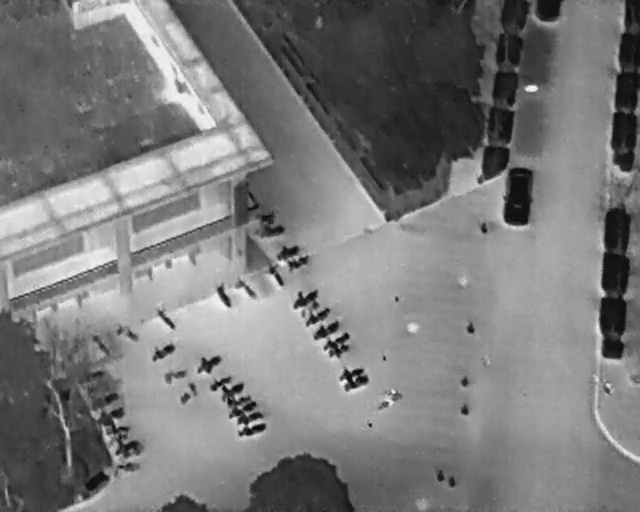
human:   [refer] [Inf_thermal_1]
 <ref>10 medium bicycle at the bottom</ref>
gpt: <box>[[59, 74, 61, 81, 145], [53, 69, 55, 75, 152], [54, 71, 56, 77, 152], [31, 68, 33, 74, 145], [33, 72, 35, 77, 145], [34, 73, 37, 78, 145], [36, 75, 38, 81, 165], [36, 76, 38, 83, 159], [37, 78, 40, 84, 159], [38, 80, 40, 87, 159]]</box>

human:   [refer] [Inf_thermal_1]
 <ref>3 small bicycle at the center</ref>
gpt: <box>[[40, 40, 42, 44, 171], [47, 57, 49, 62, 152], [41, 53, 45, 55, 157]]</box>

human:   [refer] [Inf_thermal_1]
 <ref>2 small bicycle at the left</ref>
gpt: <box>[[25, 59, 26, 64, 49], [14, 65, 16, 70, 53]]</box>

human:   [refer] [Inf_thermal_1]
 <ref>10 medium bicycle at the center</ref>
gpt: <box>[[41, 42, 43, 47, 171], [43, 46, 46, 51, 159], [45, 48, 47, 53, 159], [46, 54, 48, 61, 152], [48, 58, 50, 64, 148], [49, 61, 52, 67, 151], [51, 63, 53, 69, 151], [51, 66, 53, 71, 151], [37, 53, 39, 58, 48], [34, 54, 35, 60, 63]]</box>

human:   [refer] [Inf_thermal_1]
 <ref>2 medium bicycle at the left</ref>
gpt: <box>[[18, 62, 20, 67, 26], [24, 65, 26, 71, 148]]</box>

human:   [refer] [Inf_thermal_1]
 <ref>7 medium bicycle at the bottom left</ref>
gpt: <box>[[26, 70, 28, 75, 148], [28, 74, 30, 79, 128], [15, 74, 17, 81, 157], [16, 78, 18, 83, 157], [17, 81, 19, 86, 162], [18, 84, 21, 90, 162], [18, 88, 20, 94, 175]]</box>

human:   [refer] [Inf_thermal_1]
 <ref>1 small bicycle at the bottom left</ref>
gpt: <box>[[13, 70, 14, 76, 162]]</box>